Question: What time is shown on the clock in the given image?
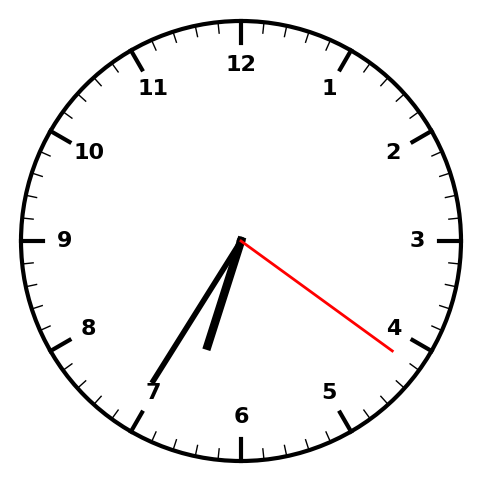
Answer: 06:35:21